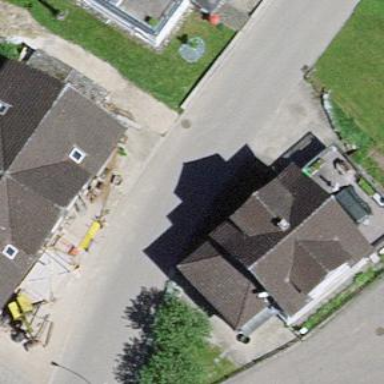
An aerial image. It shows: Simple house.